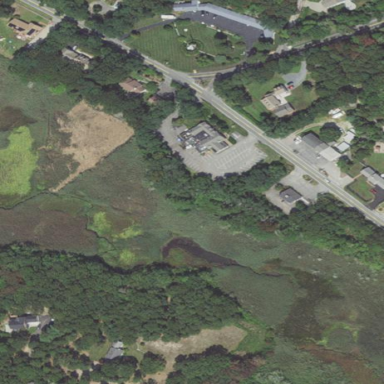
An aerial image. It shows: Beautiful wet meadow natural wetland.